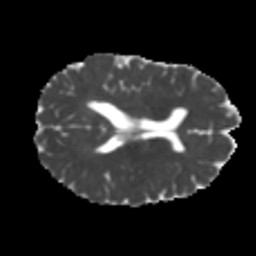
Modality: MD
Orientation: axial
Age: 20
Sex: female
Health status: healthy
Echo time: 0.074 s